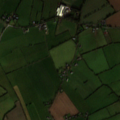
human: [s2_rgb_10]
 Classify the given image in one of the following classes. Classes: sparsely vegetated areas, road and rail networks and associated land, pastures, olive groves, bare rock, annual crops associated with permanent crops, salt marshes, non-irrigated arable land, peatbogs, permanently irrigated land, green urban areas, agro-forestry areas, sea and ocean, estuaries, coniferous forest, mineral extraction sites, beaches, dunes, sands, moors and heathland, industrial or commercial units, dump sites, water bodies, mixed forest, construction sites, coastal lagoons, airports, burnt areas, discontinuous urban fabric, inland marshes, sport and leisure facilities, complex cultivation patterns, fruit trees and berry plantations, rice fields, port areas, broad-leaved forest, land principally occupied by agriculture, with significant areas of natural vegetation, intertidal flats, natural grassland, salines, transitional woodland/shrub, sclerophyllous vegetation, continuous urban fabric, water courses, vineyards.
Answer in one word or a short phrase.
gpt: non-irrigated arable land, pastures